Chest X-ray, PA view. Patient: 29 years old, sex M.
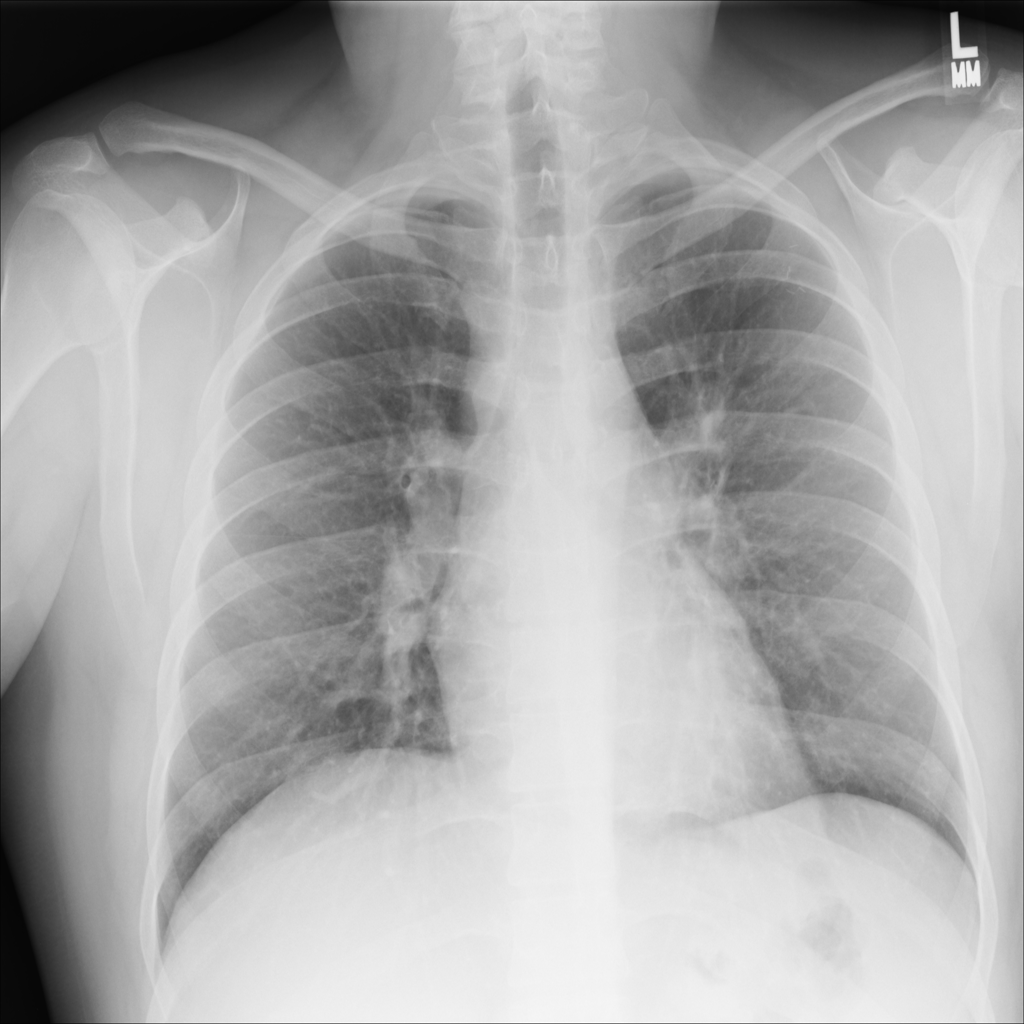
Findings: No Finding